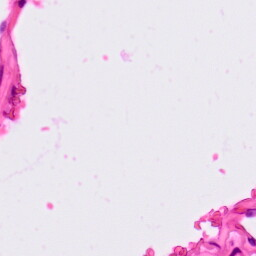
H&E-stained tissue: Lung